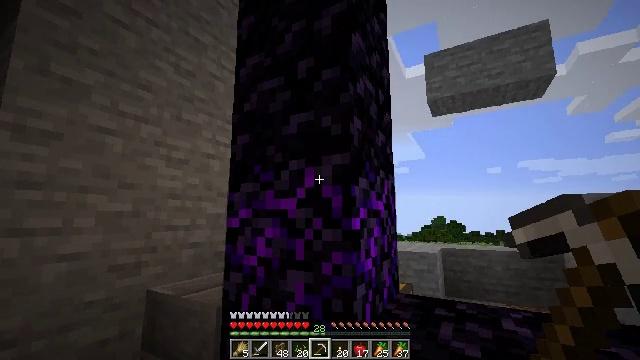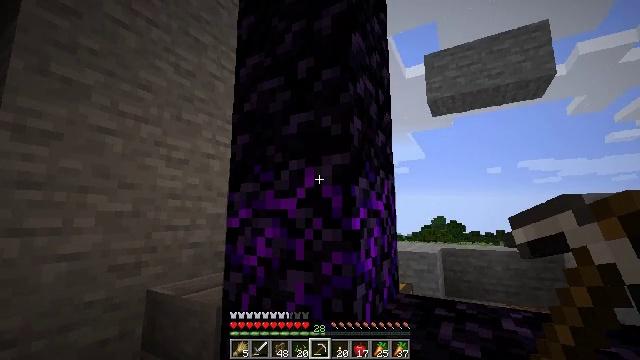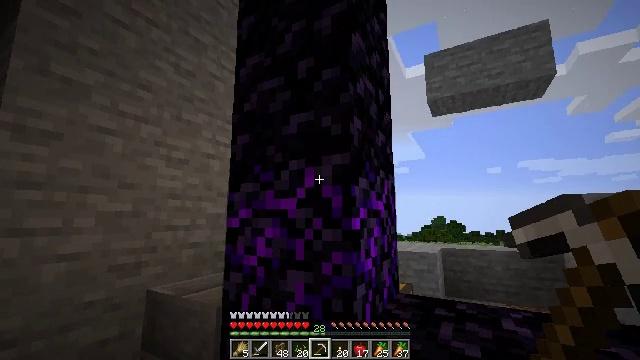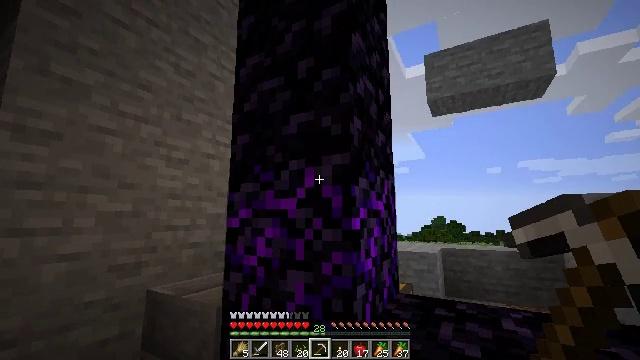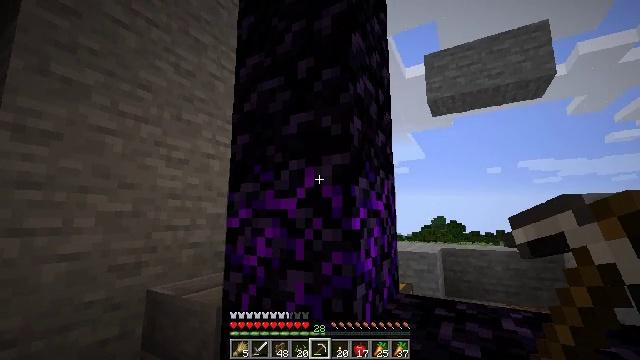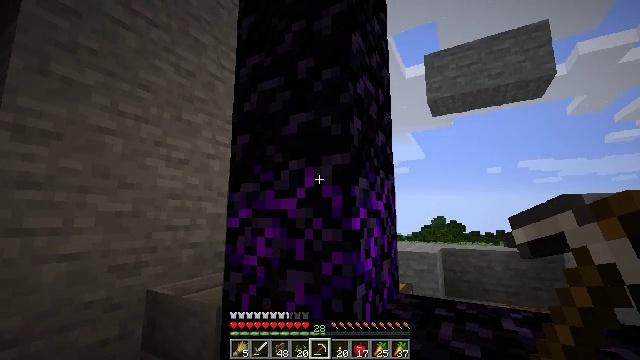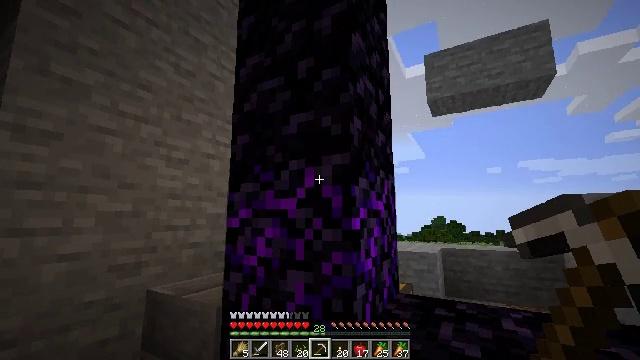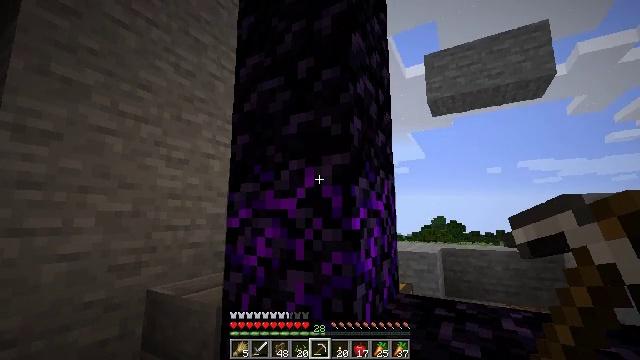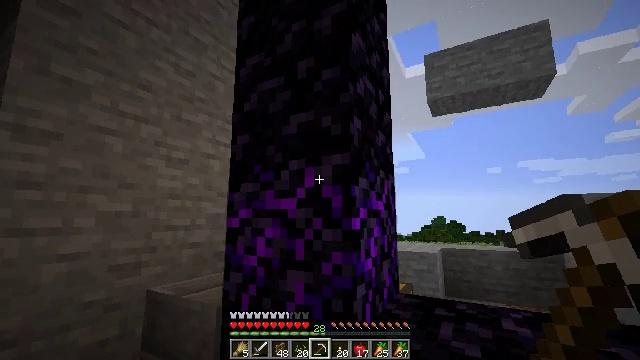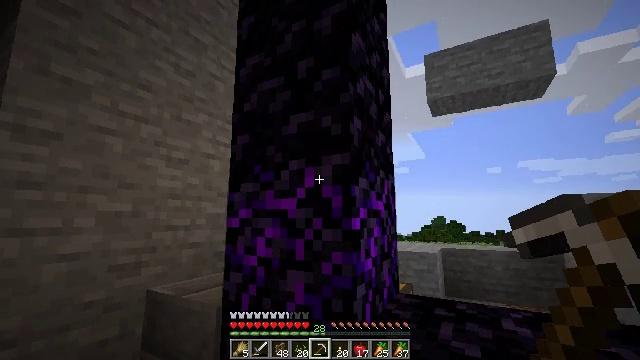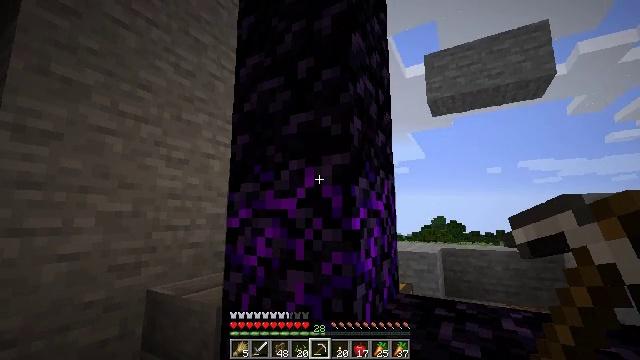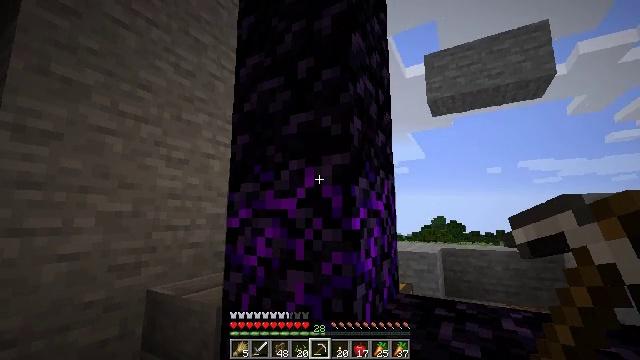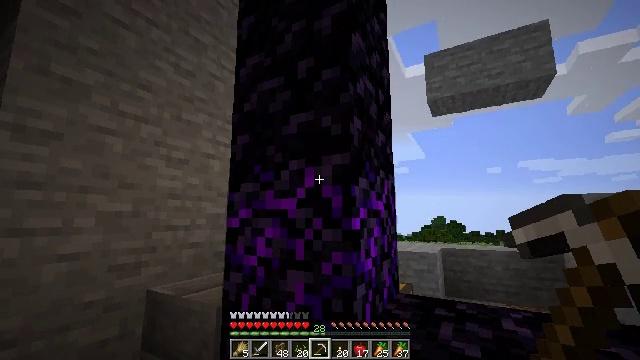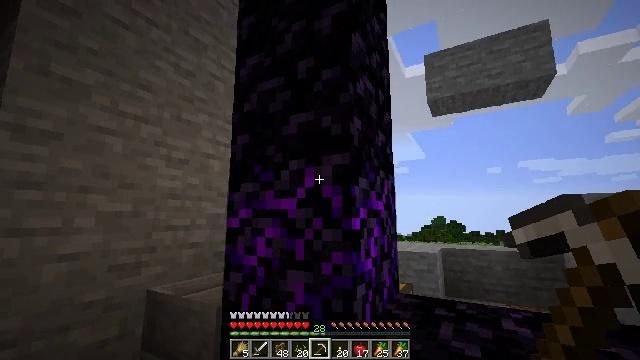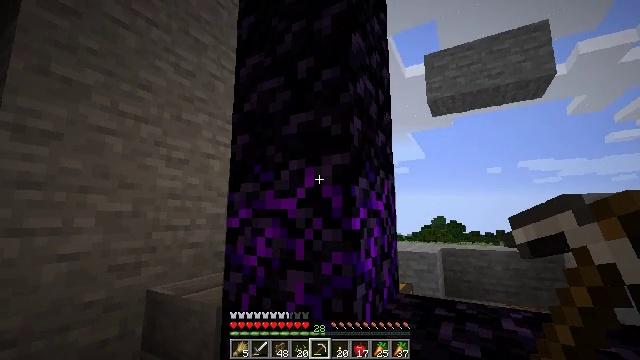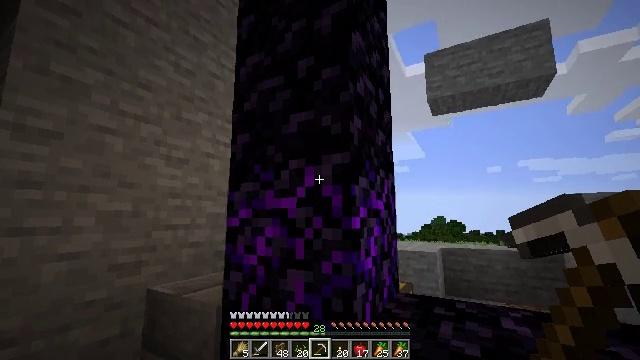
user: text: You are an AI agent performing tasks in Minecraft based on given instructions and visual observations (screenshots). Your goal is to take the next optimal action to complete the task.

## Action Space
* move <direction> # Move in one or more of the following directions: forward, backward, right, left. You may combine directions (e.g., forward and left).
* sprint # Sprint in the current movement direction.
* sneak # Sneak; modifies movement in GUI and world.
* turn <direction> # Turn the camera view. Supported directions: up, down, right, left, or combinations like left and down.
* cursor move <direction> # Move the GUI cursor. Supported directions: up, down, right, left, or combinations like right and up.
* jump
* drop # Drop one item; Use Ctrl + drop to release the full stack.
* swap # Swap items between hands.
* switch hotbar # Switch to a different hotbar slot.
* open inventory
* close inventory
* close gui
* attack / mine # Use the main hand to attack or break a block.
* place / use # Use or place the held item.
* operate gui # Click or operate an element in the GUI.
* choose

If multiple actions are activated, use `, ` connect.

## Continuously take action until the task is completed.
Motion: motion action
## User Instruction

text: Reclaim the chest into your inventory.
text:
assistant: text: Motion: no_op
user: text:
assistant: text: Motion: no_op
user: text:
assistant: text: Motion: no_op
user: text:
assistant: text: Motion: no_op
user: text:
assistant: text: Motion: no_op
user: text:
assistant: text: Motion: no_op
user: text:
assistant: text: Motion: no_op
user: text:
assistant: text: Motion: no_op
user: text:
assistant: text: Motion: no_op
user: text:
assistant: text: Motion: no_op
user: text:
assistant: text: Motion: no_op
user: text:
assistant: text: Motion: no_op
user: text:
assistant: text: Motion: no_op
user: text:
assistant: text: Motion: no_op
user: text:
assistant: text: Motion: no_op
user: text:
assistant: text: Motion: turn right and down
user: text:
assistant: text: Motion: turn right and down
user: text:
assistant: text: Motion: turn right and down
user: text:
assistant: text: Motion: turn right and up
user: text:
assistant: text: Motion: turn right and up
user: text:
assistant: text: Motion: turn right and up
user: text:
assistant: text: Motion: turn right and up
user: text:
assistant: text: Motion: turn right and up
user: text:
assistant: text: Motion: turn right and up
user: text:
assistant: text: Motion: no_op
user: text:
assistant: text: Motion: no_op
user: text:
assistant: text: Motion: no_op
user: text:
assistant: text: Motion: no_op
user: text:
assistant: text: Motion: no_op
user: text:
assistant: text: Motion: no_op